Frequency: 99900
Velocity: 0,3100
Power: 22,6
Pulse duration: 0,0000001
Pass count: 1
Magnification: 10
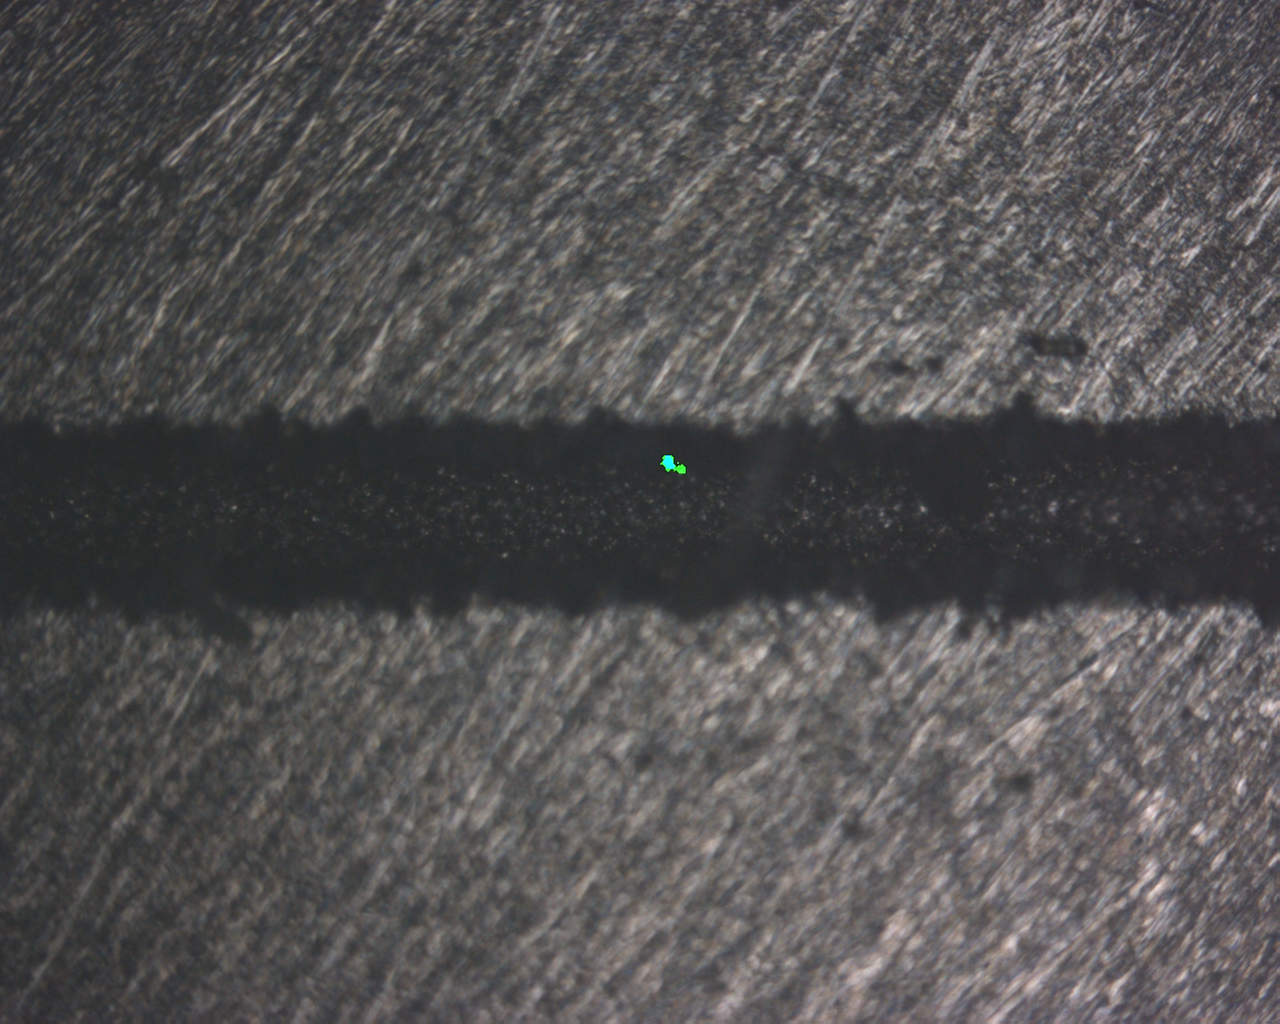
Measured width: 159.659
Other width: 69.576